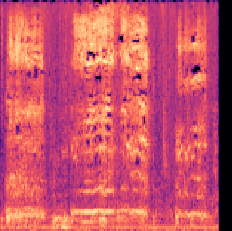
Sound class: Pig